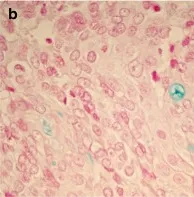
Histological and immunohistochemical findings of the tumor. Alcian blue (AB) staining showed moderate production of mucin accompanied by a partial ductal structure (b).
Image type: pathology (immunostaining)